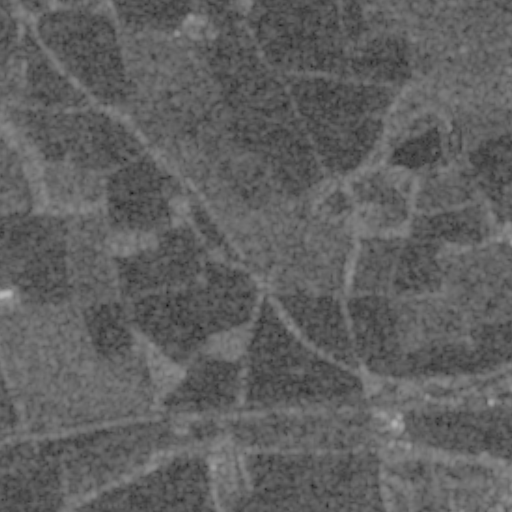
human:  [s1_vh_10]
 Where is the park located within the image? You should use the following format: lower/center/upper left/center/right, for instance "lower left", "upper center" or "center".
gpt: The park is located in the lower right of the image.
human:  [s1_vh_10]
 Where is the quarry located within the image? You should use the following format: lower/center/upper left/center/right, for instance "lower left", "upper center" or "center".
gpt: The quarry is located in the upper right of the image.
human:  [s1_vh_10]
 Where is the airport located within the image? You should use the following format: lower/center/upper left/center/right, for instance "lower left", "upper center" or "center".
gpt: There is no airport in the image.

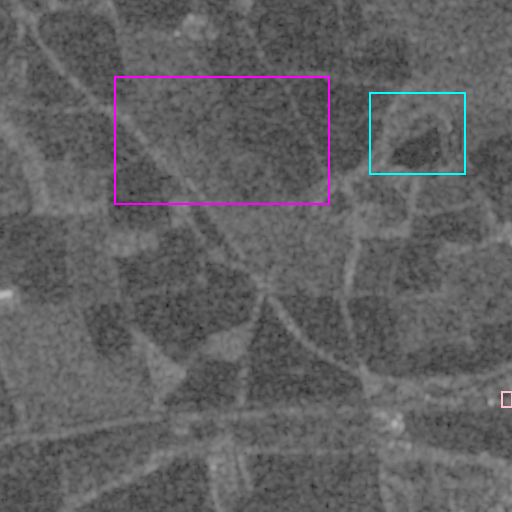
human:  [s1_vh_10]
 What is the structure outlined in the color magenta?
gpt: The structure outlined in magenta is a crop field.
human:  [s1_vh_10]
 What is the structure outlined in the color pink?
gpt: The structure outlined in pink is a parking lot.
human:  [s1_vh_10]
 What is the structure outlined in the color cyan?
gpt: The structure outlined in cyan is a quarry.
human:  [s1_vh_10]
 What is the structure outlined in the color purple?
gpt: There is no purple outline.